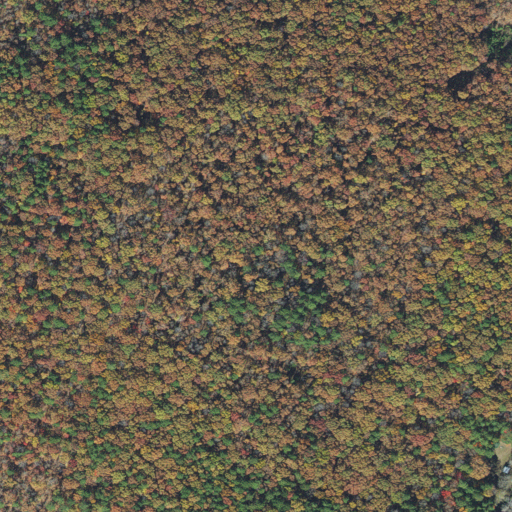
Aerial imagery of mountain in Arkansas named Poff Mountain containing deciduous forest, mixed forest, evergreen forest, low intensity development, and open development